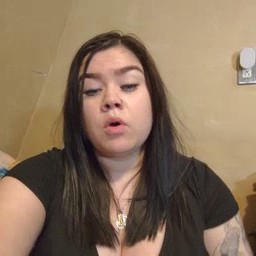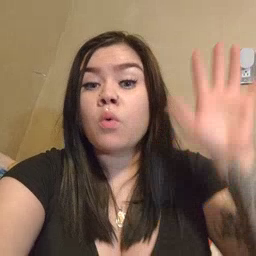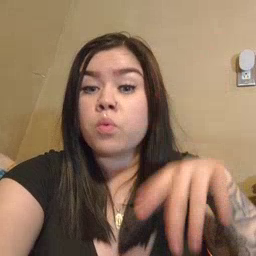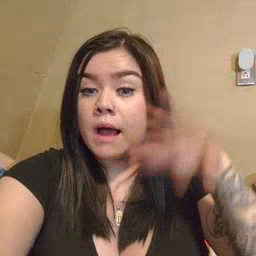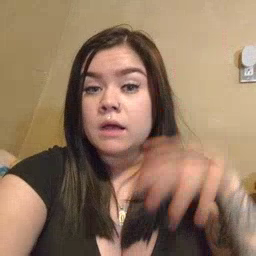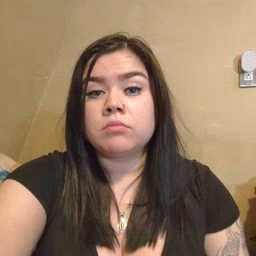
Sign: rain